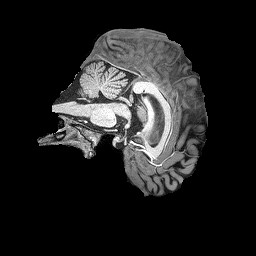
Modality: T1w
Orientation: sagittal
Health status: ill